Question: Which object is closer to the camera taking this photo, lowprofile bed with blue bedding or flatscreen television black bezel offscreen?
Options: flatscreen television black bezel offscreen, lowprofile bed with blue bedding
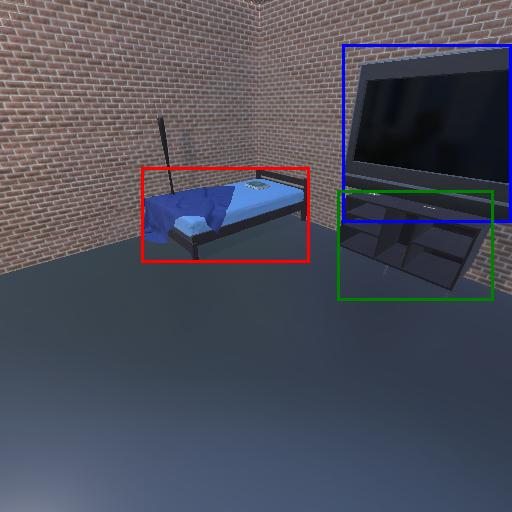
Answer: flatscreen television black bezel offscreen